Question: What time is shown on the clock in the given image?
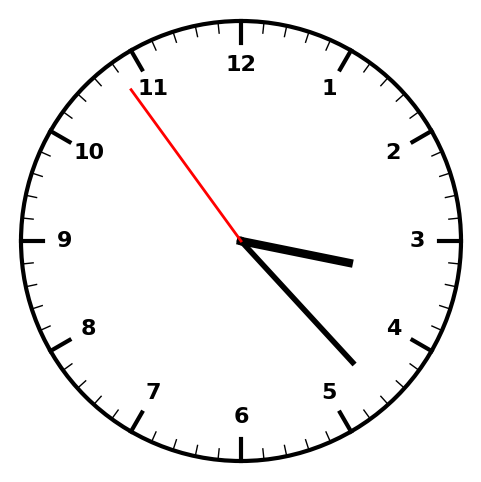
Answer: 03:22:54